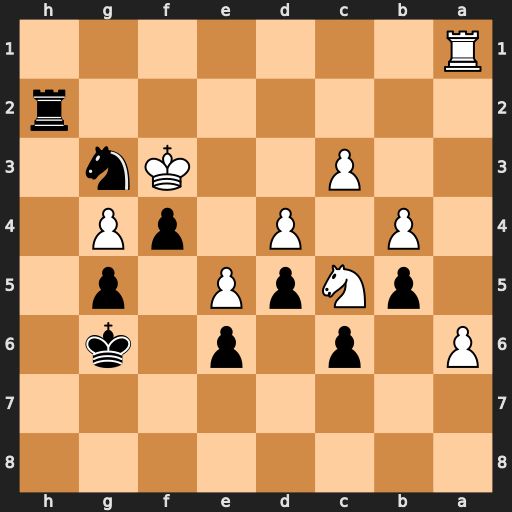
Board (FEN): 8/8/P1p1p1k1/1pNpP1p1/1P1P1pP1/2P2Kn1/7r/R7
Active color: b
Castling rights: -
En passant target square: -
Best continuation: Nf5 gxf5+ Kxf5 Rg1 g4+ Rxg4 Rh3+ Rg3 Rxg3+